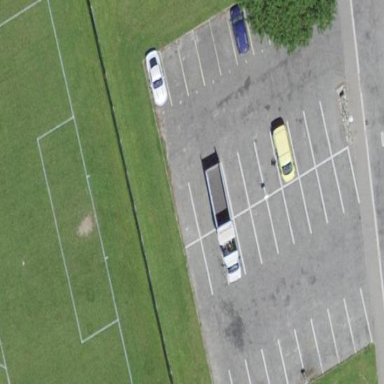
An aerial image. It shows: Parking area with surface.